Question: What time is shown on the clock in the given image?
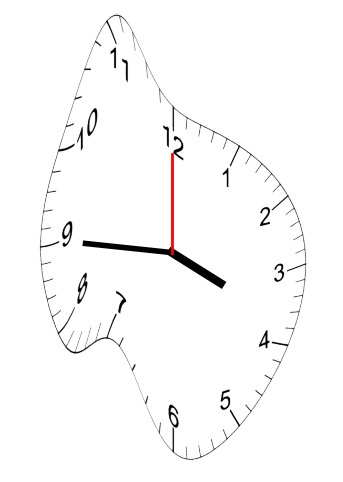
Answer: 03:45:00